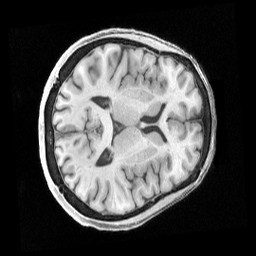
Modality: T1w
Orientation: axial
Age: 70
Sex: female
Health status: healthy
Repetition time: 2.4 s
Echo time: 0.00222 s